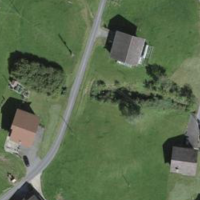
EUNIS habitat code: 24
Species observed at this site:
Acer pseudoplatanus